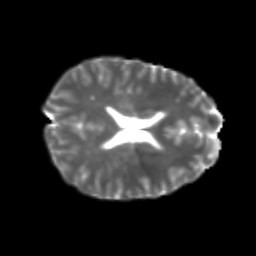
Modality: T2w
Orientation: axial
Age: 21
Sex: female
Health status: healthy
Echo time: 0.074 s